Aerial crown-view tile of a tropical tree (Barro Colorado Island, Panama), acquired 20250217:
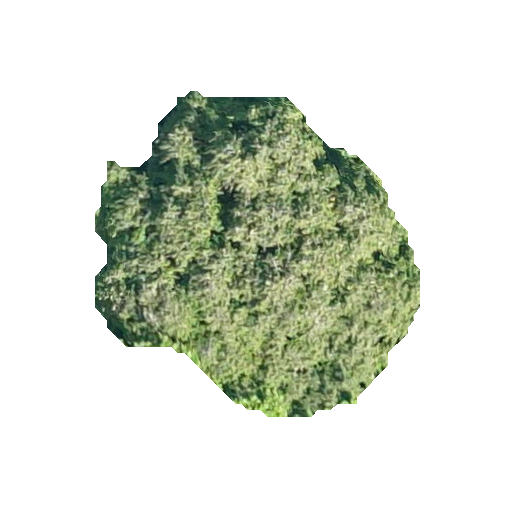
Species: Quararibea asterolepis
GBIF accepted scientific name: Quararibea asterolepis
Crown area: 110.464 m²